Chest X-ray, AP view. Patient: 43 years old, sex F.
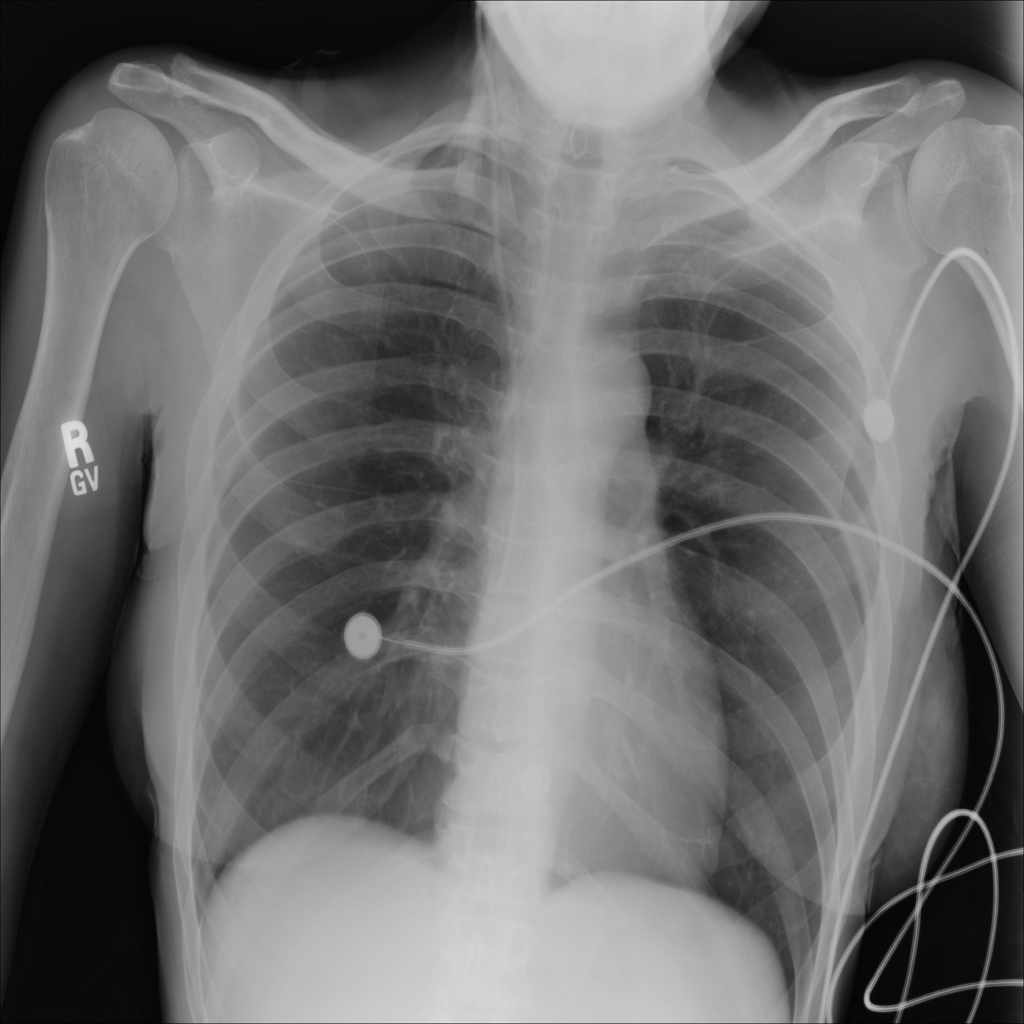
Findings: No Finding